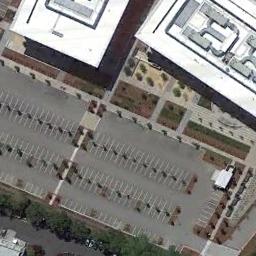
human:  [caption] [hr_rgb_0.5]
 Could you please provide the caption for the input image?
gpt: There are numerous cars in the parking lot .

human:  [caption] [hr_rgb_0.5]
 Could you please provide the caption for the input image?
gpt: The parking lot has lots of empty parking spaces and two white buildings are next to the parking lot .

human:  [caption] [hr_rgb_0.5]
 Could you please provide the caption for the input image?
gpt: The parking lot is next to some buildings and trees .

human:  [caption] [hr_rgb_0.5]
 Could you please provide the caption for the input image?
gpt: The parking lot has some yellow signs and two rows of coconut trees .

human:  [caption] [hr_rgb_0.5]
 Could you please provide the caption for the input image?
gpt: There are two white buildings beside the parking lots with no cars .